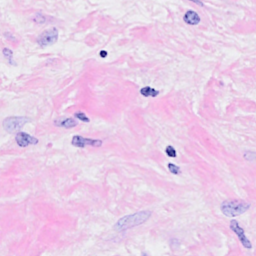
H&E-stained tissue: Breast